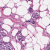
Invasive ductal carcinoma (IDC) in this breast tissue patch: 1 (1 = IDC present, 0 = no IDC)